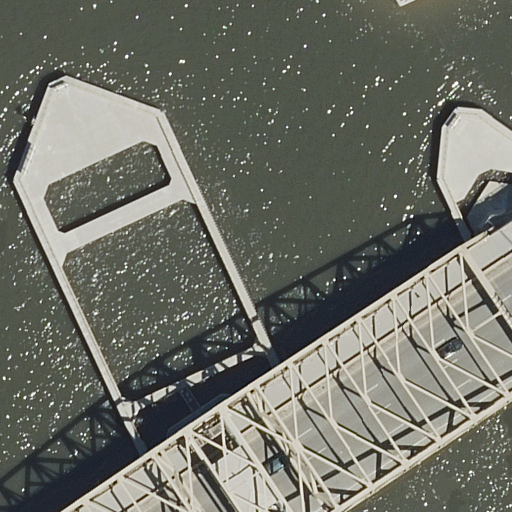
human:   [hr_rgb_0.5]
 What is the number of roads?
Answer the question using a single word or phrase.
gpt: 2

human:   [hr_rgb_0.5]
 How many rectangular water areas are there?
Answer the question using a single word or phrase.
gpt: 0

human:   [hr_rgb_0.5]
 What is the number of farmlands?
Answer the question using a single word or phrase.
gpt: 0

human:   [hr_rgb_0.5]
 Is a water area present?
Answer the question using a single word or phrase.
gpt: yes

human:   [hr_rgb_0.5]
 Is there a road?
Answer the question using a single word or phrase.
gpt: yes

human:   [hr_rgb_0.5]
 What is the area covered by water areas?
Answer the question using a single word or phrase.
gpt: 10635m2

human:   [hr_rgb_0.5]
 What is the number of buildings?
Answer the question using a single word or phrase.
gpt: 0

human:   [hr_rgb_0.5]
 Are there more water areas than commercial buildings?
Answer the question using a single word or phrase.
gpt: yes

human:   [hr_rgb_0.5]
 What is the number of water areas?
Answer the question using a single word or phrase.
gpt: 1

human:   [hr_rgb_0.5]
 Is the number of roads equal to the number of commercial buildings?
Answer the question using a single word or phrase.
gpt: no

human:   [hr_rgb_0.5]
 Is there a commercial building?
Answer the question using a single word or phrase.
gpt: no

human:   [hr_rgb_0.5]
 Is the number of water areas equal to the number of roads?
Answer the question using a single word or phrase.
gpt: no

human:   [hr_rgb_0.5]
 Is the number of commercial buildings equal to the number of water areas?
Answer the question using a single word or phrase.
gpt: no

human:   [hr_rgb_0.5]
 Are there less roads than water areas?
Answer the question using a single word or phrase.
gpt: no

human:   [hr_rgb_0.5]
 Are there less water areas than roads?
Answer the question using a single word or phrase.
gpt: yes

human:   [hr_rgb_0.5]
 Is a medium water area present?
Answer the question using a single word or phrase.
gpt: no

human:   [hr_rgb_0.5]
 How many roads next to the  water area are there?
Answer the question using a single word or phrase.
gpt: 2

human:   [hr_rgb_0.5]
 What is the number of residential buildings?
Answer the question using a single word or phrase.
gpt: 0

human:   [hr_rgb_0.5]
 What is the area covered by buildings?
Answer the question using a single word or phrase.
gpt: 0m2

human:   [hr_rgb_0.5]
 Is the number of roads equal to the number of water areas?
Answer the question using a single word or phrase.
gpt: no

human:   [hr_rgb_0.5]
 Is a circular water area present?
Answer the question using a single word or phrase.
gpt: no

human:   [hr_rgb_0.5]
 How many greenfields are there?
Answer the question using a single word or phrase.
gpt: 0

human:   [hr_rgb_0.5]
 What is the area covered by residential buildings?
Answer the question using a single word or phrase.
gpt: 0m2

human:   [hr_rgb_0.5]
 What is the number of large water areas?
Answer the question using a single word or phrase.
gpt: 1

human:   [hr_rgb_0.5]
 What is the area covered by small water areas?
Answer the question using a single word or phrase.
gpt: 0m2

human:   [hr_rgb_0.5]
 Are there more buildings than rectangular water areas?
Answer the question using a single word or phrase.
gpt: no

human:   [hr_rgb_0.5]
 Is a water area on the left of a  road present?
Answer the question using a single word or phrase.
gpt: no

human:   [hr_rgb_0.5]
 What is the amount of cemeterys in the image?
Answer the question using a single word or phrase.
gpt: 0

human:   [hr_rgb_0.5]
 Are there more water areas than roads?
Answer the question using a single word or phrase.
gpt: no

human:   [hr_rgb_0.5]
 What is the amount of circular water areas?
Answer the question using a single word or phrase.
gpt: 0

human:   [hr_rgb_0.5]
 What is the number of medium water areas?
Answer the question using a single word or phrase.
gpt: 0

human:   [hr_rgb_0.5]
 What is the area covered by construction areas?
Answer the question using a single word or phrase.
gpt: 0m2

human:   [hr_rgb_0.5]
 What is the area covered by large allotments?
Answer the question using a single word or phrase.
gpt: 0m2

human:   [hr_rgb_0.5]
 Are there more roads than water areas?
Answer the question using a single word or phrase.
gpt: yes

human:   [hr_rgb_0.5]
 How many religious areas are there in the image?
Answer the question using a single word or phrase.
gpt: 0

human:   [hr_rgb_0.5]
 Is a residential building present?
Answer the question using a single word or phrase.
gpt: no

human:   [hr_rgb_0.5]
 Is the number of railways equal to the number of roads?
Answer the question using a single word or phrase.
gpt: no

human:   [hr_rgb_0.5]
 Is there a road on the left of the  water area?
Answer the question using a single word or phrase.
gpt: no

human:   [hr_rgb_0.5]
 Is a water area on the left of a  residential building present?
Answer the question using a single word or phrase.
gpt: no

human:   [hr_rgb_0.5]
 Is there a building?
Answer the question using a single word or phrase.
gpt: no

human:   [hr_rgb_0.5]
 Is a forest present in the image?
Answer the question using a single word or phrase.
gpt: no

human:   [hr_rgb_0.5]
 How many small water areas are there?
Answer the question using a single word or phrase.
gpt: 0

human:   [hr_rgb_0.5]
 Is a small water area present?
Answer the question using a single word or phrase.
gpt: no

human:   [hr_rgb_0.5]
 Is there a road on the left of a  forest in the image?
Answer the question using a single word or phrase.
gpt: no

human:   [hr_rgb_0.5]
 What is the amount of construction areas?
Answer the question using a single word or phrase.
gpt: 0

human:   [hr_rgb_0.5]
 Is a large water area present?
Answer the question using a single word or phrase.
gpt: yes

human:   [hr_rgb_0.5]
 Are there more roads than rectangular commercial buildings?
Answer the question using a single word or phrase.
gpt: yes

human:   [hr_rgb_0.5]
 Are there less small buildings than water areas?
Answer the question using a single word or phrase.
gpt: yes

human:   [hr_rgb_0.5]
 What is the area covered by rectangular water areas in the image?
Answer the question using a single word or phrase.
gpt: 0m2

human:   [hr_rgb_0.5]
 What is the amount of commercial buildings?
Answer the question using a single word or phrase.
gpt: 0

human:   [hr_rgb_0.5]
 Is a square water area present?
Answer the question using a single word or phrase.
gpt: no

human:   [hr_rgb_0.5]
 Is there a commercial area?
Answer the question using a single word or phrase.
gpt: no

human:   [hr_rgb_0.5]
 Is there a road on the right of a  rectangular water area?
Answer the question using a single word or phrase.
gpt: no

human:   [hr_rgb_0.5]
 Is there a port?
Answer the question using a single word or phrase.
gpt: no

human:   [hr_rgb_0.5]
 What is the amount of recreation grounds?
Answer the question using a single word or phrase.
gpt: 0

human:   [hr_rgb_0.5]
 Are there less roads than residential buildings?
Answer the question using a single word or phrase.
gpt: no

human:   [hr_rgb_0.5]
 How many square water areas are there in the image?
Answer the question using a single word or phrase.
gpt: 0

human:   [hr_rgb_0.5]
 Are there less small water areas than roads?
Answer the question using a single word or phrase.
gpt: yes

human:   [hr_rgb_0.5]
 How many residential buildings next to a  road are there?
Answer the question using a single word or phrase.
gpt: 0

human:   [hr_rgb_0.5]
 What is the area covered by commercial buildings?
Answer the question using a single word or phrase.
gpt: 0m2

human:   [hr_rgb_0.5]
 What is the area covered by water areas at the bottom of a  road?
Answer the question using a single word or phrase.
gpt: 0m2

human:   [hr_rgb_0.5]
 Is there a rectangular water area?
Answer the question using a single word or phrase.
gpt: no

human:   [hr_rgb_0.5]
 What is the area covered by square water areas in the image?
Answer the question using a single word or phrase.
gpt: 0m2

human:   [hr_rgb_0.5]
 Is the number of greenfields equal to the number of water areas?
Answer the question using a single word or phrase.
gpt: no